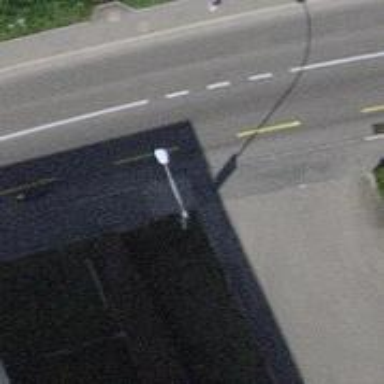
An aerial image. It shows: Kerb serving as barrier.